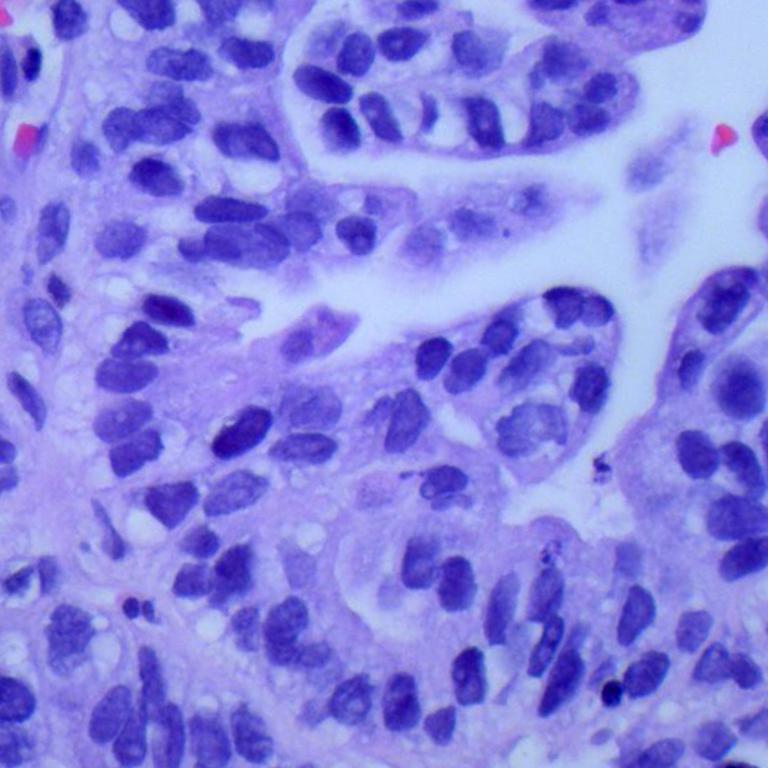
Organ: lung
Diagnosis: adenocarcinomas